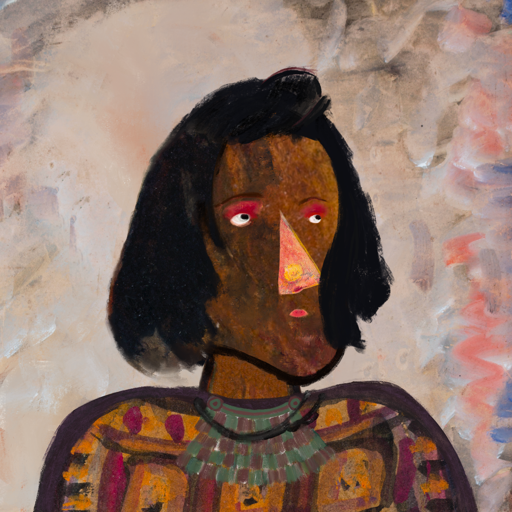
Background: Roy_Bahadur, Head And Neck Side: Mosgoul, Face Side: Irani, Bust: Doll, Hair Side: Mosgoul, Head Accessory: Blank, Second Necklace: After_Raid, Necklace: Orphan, Baby: Blank